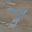
Label: 7